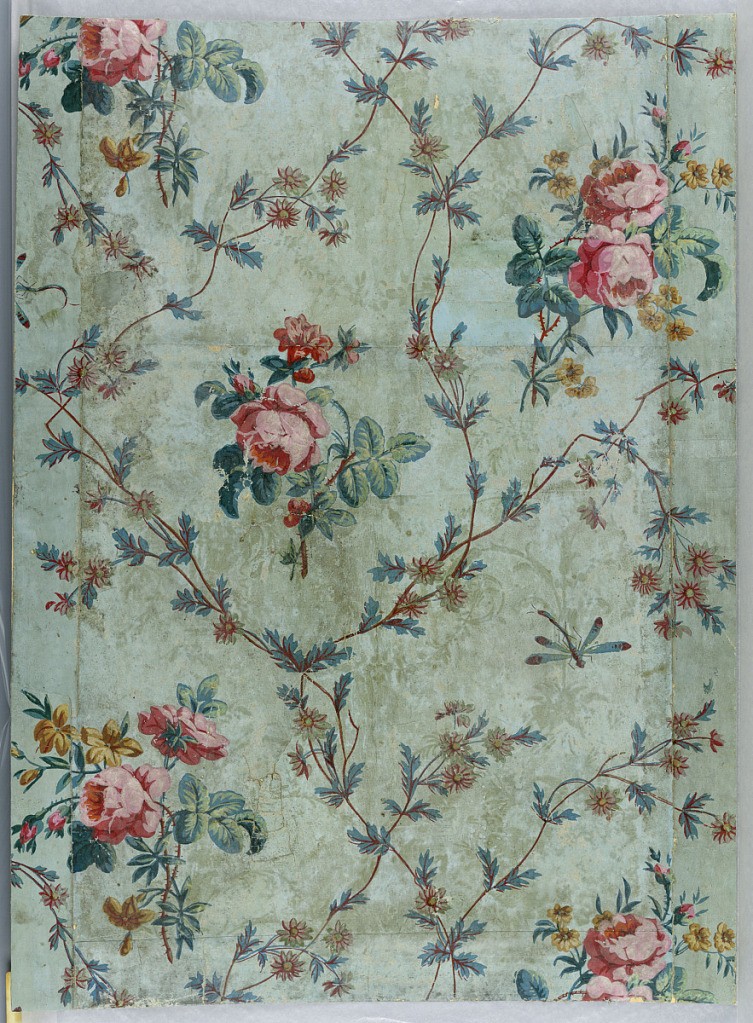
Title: Sidewall
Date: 1775–85
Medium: Block-printed on handmade paper, distemper colors
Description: Vertical rectangle. All-over pattern of flower-stems and flowers forming framework which encloses bunches of flowers, largely roses, with an occasional single dragon fly. Blue-green field, with naturalistic colors in design.